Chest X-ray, PA view. Patient: 33 years old, sex F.
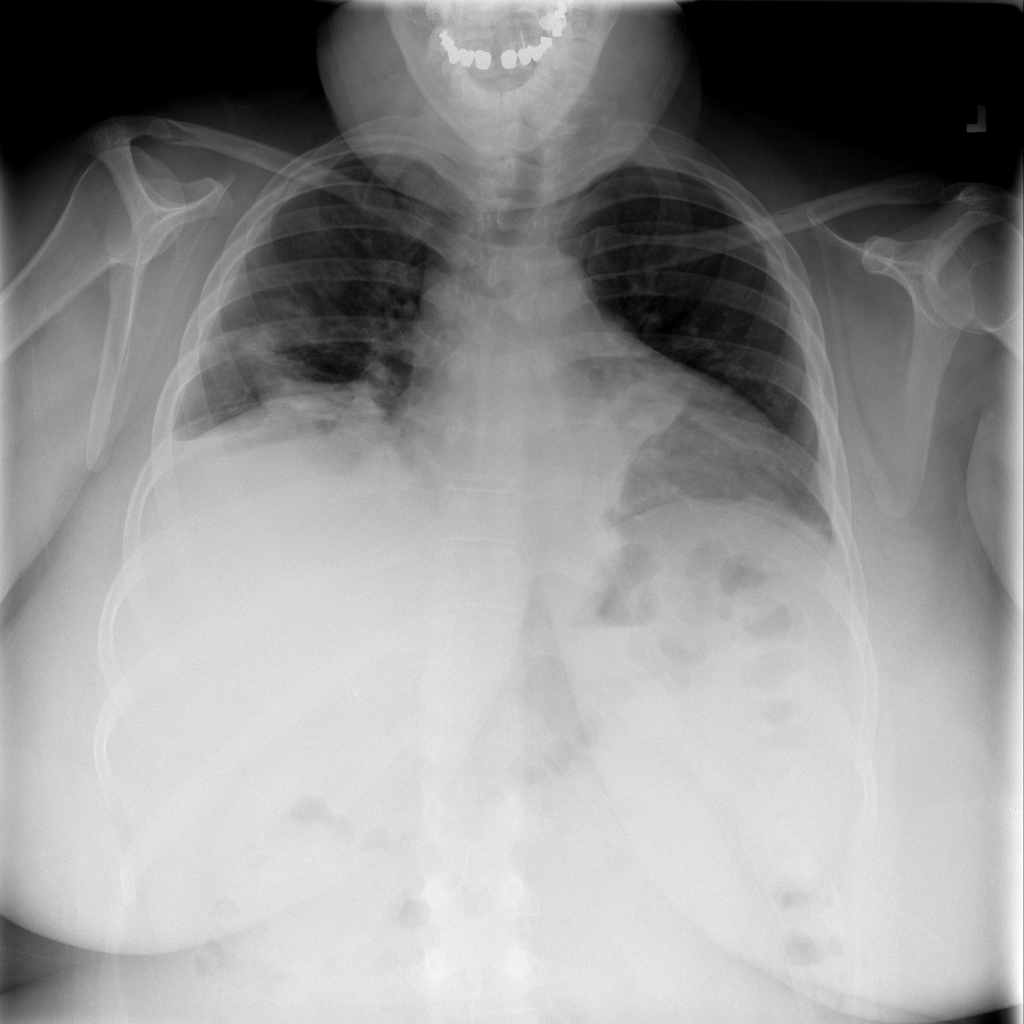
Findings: Infiltration